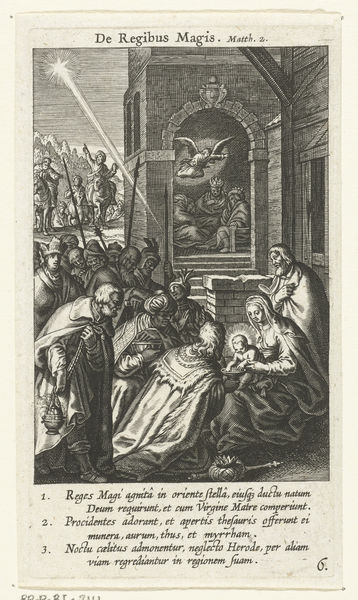
Titel: Aanbidding der koningen
Künstler: Boëtius Adamsz. Bolswert
Standort: Amsterdam
Institution: Rijksmuseum
Schlagwörter: weiß, menschen, schwarz, bibel, bild, kind, engel, holzschnitt, grafik, ruine, buch, stern, schraffur, stich, seite, strahl, christus, jesus, stall, könige, königin, heilig, maria, anbetung, hirten, josef, geburt, latein, geburt christi, bethlehem, betlehem, drei könige, heilige drei könige, balthasar, melchior, anbetung der könige, tempfel, nadelstich, beburt, de rebus magis